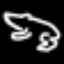
Label: frog